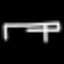
Label: bed